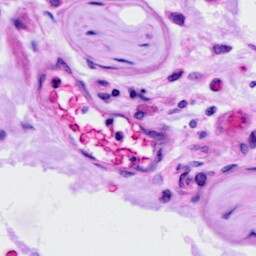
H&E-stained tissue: Ovarian